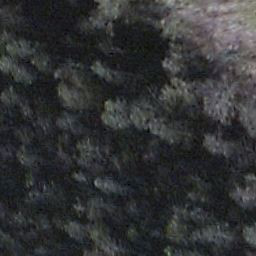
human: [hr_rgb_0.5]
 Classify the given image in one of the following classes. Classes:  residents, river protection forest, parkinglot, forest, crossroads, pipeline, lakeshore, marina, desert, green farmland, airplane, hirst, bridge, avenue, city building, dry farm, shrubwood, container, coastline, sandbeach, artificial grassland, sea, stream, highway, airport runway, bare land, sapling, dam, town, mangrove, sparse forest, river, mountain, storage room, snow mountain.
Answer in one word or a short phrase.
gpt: shrubwood